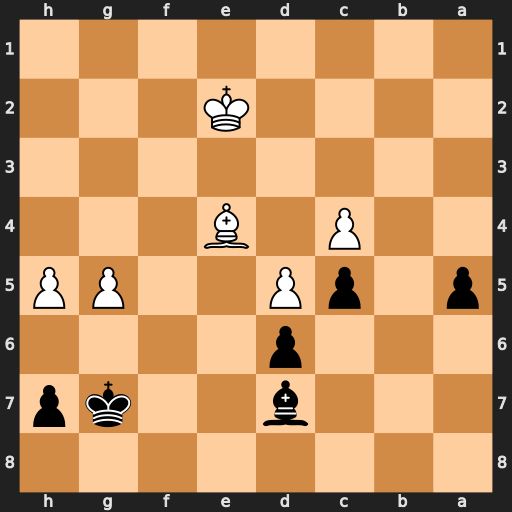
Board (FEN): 8/3b2kp/3p4/p1pP2PP/2P1B3/8/4K3/8
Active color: b
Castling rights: -
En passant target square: -
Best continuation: Bg4+ Kd2 Bxh5